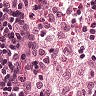
Metastatic tissue present: no